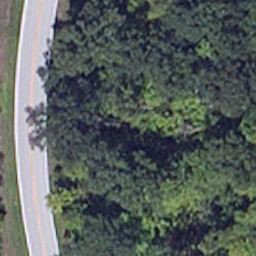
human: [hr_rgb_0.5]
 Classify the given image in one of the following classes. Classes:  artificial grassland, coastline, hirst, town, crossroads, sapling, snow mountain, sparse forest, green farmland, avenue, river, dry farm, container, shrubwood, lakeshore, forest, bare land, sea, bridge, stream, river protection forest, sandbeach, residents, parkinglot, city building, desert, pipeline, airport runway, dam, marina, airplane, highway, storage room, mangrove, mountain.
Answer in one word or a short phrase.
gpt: avenue